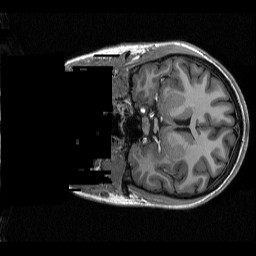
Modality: T1w
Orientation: coronal
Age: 26
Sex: female
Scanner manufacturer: siemens
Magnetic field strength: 3 T
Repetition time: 2.3 s
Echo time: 0.00298 s